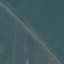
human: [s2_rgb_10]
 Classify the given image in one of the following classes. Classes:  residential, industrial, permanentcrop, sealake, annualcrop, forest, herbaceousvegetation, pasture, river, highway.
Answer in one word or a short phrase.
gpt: Highway